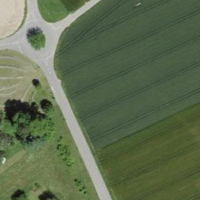
EUNIS habitat code: 52
Species observed at this site:
Plantago media